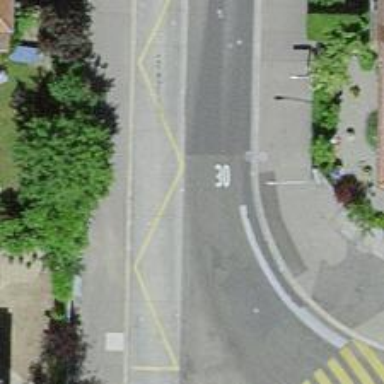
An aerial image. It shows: Residential road with separate asphalt sidewalk.